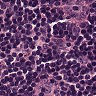
Metastatic tissue present: no